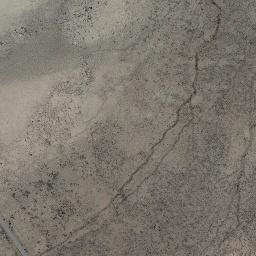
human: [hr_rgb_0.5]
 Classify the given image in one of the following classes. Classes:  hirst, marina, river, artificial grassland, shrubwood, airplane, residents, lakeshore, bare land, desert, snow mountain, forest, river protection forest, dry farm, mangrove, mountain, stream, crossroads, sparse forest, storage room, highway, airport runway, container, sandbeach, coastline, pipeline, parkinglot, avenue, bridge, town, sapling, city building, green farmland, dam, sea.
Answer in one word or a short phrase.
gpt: bare land